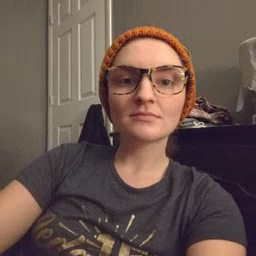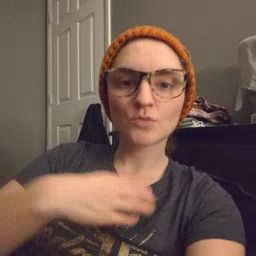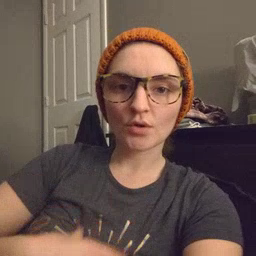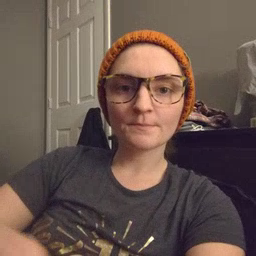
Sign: hungry